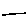
Label: line